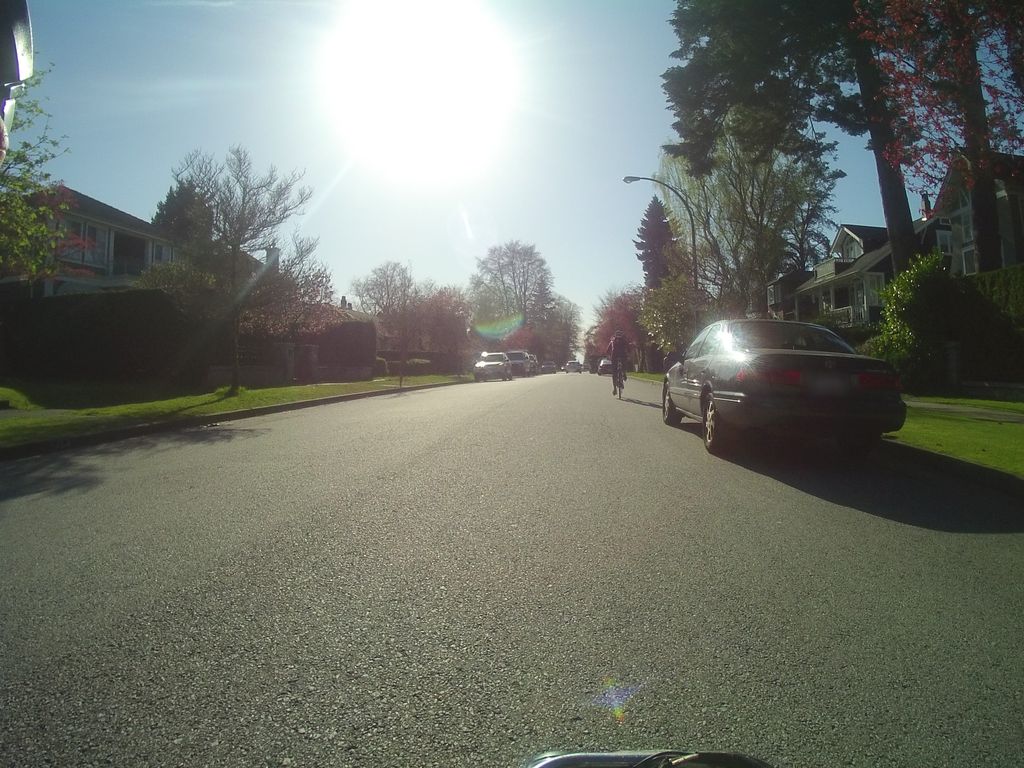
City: vancouver